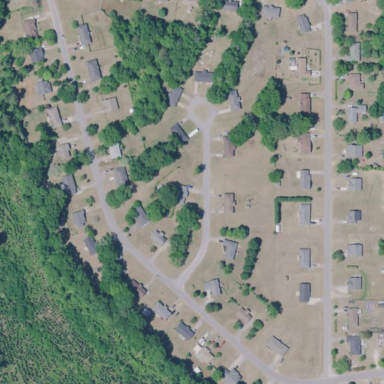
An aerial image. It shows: Single-family residential area within subdivision.